Field crop: maize
Growth stage: 2
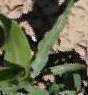
Species: maize